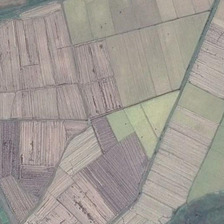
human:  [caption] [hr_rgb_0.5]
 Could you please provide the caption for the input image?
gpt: it is a large piece of farmland .

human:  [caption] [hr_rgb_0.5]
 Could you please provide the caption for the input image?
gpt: it is a large piece of farmland .

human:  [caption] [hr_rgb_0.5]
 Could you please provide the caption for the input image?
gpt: it is a large piece of farmland .

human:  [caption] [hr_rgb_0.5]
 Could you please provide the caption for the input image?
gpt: it is a large piece of farmland .

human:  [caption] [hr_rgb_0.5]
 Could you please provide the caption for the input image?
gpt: it is a large piece of farmland .